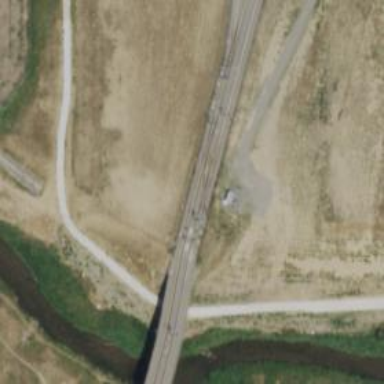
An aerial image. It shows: Light rail electrified with contact line.